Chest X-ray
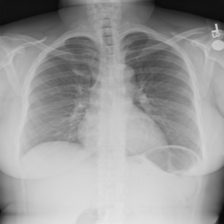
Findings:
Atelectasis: negative
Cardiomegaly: negative
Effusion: negative
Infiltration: negative
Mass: negative
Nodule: negative
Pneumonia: negative
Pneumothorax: negative
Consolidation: negative
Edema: negative
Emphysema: negative
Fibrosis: negative
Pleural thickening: negative
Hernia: negative